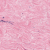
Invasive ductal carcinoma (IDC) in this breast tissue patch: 0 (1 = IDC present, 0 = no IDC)